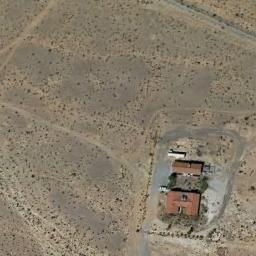
Label: residential